Question:
I had gone through all old "same" questions but I think this one is different. Some browsers seemed to error more than others. Same browser on different Windows version seemed to error more than others. When error occurred, keep reloading the same page often will get the page to load correctly. When comment out the line that caused the error, other lines would cause the error. Please help and thank you.
'''
Uncaught TypeError: Cannot set property 'value' of null
document.getElementById("box76a").value= token[33] + "" ;
<td colspan=4>NPI<input type="text" style="width:80px" maxlength="10" id="box76a" name="box76a"></td>
'''
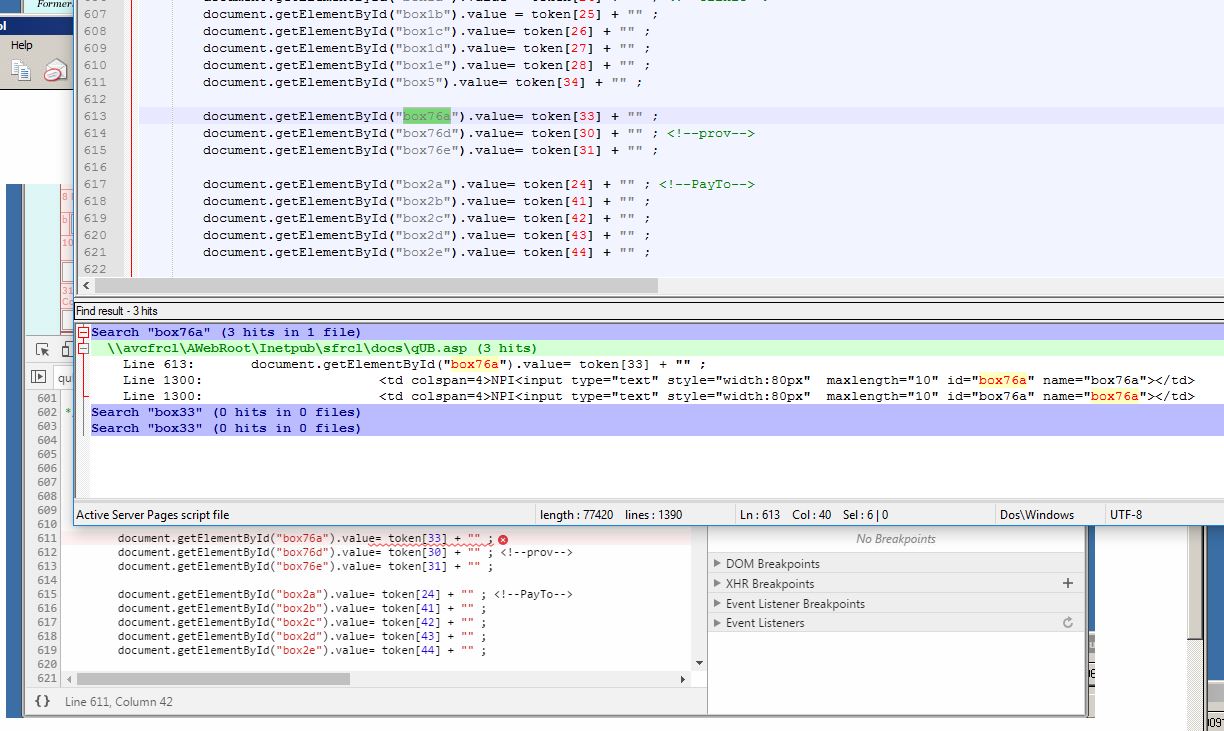
Answer: The way you formulate your question does not allow for a straight and definitive answer but the comments so far should put you on the path.
Pointy is right on the money, although I'd phrase it as 'definitely' rather than 'probably'.
One further question : where does all that HTML come from ? Any chance that it be generated elsewhere ? That would account for the seemingly randomness.
Now, I can't help but think you didn't anwser completely Praveen Kumar's question while also pointing to a very plausible issue.
As per <URL>,
> The load event fires at the end of the document loading process. At this point, all of the objects in the document are in the DOM, and all the images, scripts, links and sub-frames have finished loading.
I would suspect however that the position of your '<script>' tag within the DOM may have an influence.
Finally, how about doing this the right way ? That is, outsource all your styling options to a .css file and all your JavaScript code in a .js file, leaving only one '<script>' tag in the '<head>' section and nowhere else. Also, again per MDN, it may be preferable to use 'window.addEventListener('load',ProcessReqFlag)' instead of 'window.onload=ProcessReqFlag()' and specially if, as I would suspect, the underlying is generated dynamically, which means that it may also come with its own event listeners.